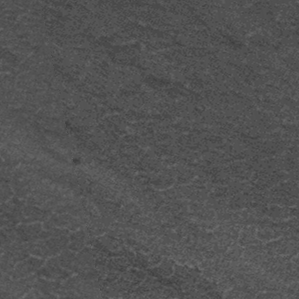
Label: frost